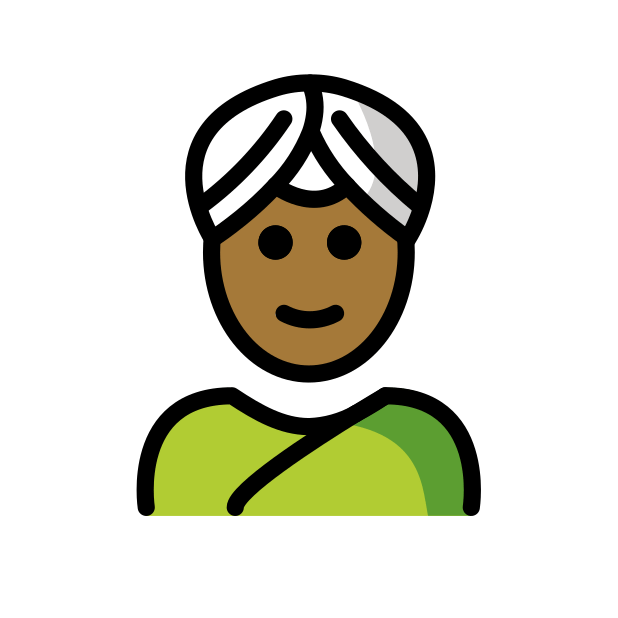
woman wearing turban: medium-dark skin tone